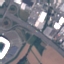
Label: Highway